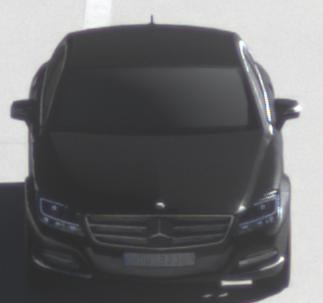
Make: Mercedes-Benz
Model: CLS Coupé 350
Detailed model: CLS-Class (218) Coupé
Model produced from: 2011/01
Model produced until: 2014/07
Doors: 4
Color: black
Road condition: dry road
Daytime: morning or afternoon
Contrast: high contrast